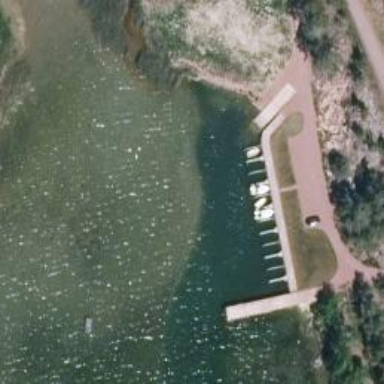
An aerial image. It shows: Slipway on leisure land.